Question: I am trying to use 'display:table, table-row' to get a final output as below. The blue box should be resizable and the red box should have fixed height.

To start a jsbin is <URL>.
I am looking for a css solution. Thanks.
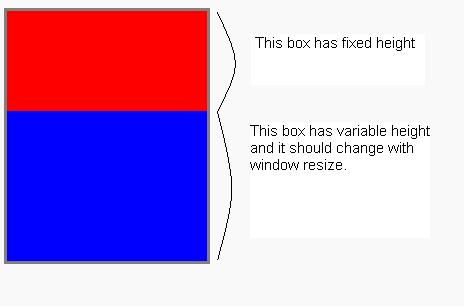
Answer: It's work with . Write like this:
'''
#wrapper {height:250px; width:200px; border:3px solid gray; display:table;}
#one {height:100px; background-color:red;display: table-row;}
#two {background-color:blue;display: table-row;}
'''
Check this <URL>